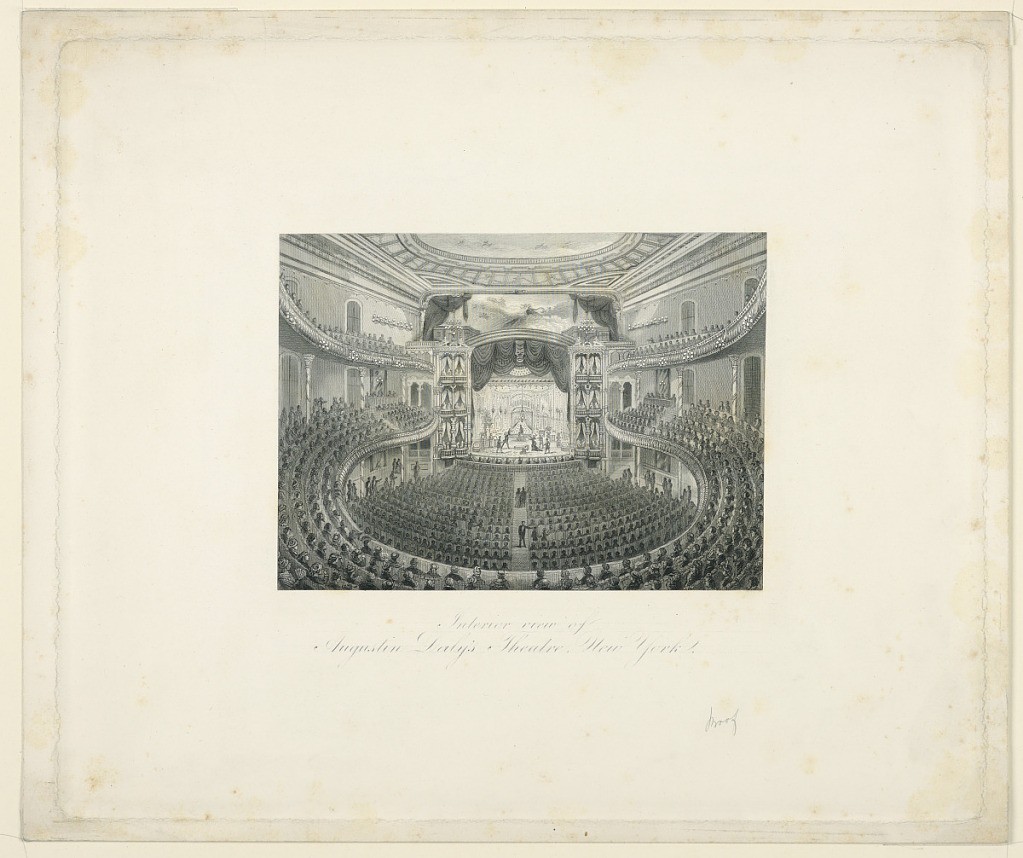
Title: Interior View, Augustin Daly's Theater, New York
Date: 1879
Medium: Black ink on heavy white paper
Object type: Print
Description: Horizontal rectangle.  View of the interior, taken from the first balcony, looking toward the orchestra and the stage.  Three tiers of boxes flank the stage.  A play in progress, showing details of a stage set.  Title below.